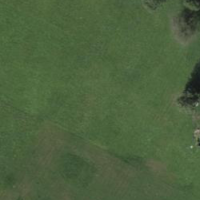
EUNIS habitat code: 24
Species observed at this site:
Coenonympha pamphilus